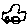
Label: car